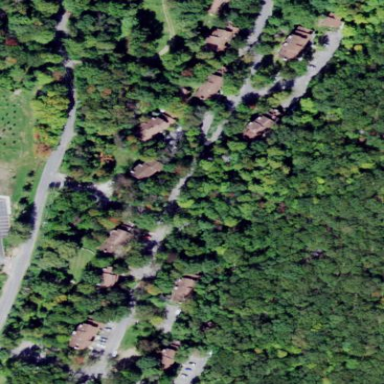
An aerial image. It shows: Condominium within residential area.